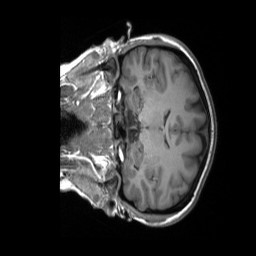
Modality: T1w
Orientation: coronal